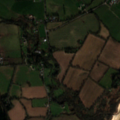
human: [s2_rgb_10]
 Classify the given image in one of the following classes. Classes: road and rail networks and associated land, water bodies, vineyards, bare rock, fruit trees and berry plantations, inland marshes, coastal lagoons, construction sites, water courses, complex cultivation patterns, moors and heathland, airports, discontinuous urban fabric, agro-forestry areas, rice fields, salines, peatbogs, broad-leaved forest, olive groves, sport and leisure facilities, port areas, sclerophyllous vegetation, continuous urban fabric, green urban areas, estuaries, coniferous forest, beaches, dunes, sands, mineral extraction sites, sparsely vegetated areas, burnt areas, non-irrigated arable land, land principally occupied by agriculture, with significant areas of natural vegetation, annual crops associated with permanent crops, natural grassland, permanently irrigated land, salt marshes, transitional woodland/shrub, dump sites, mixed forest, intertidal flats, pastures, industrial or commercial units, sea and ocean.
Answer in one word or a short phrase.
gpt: non-irrigated arable land, pastures, coniferous forest, beaches, dunes, sands, sea and ocean